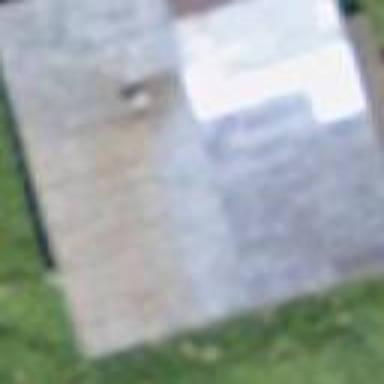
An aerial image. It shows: Cabin.